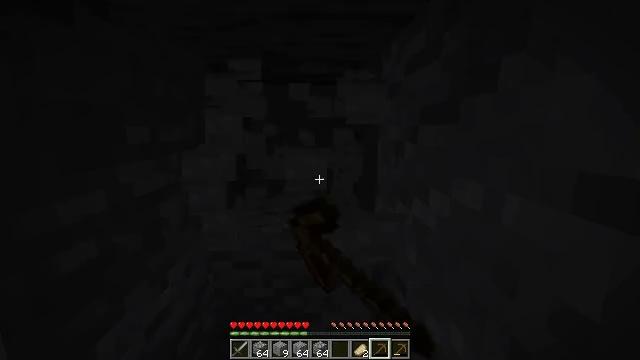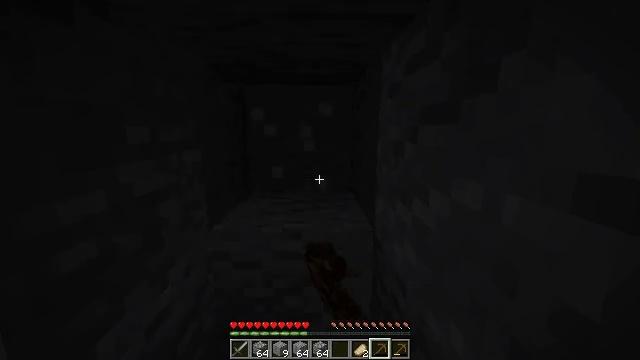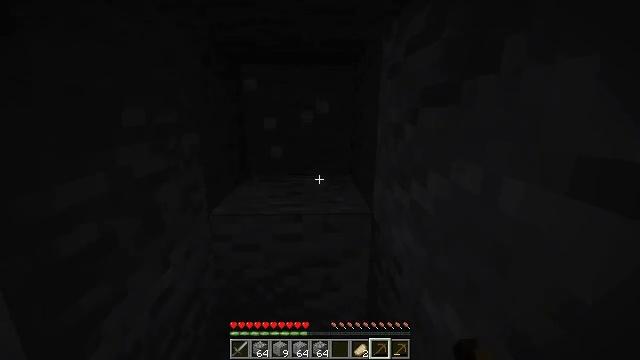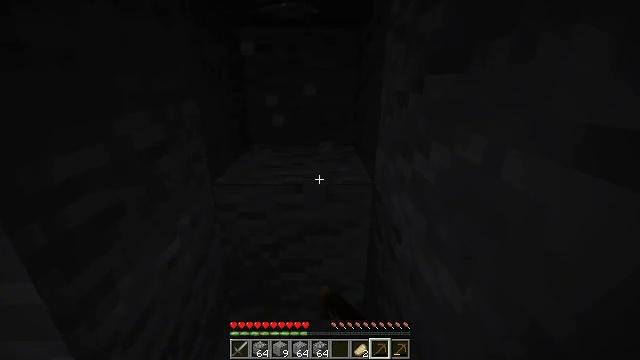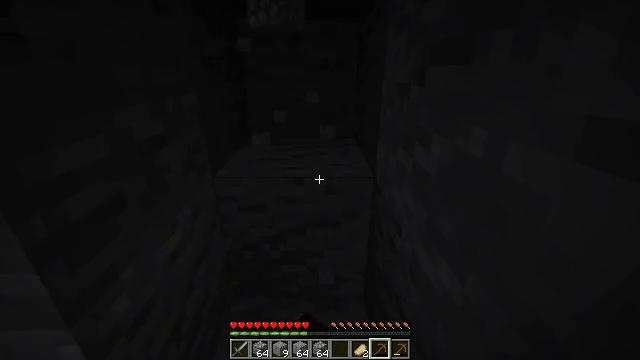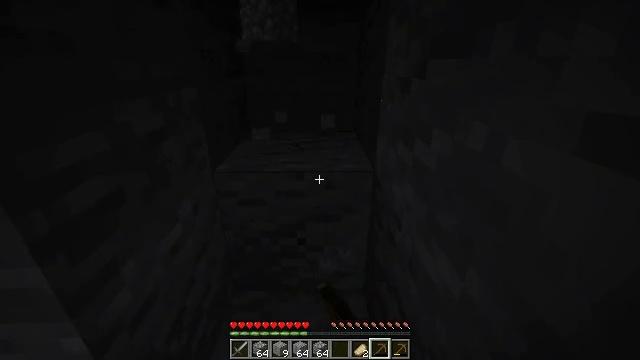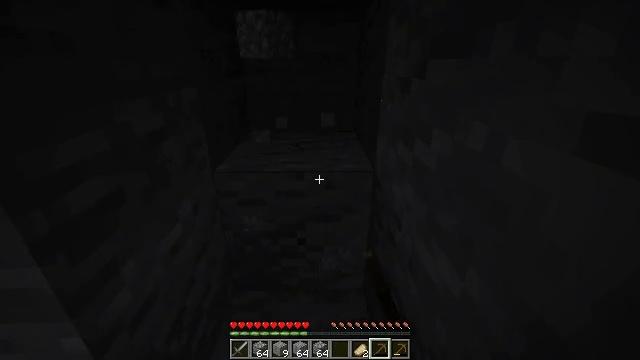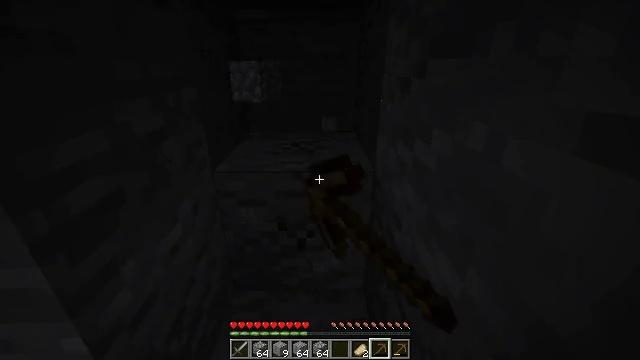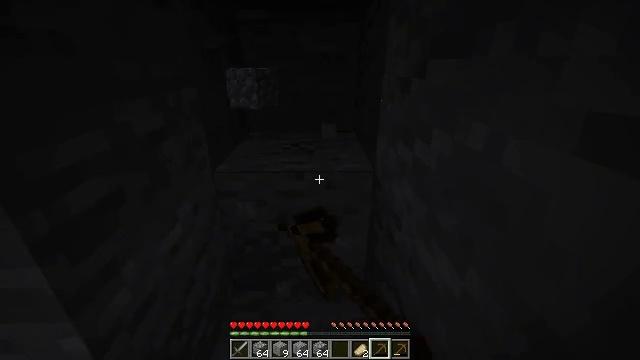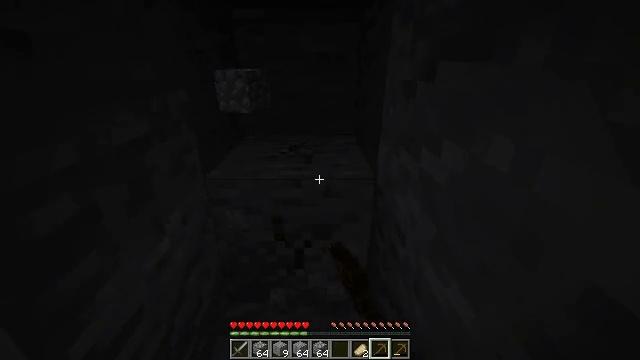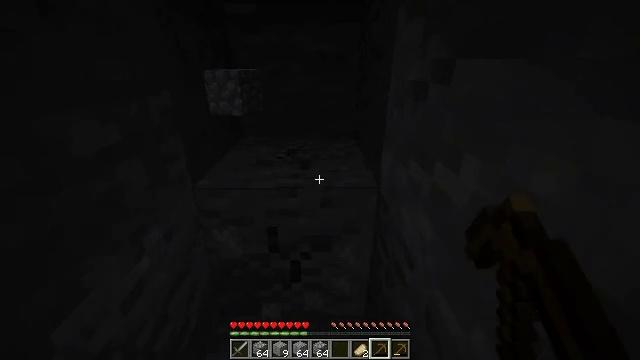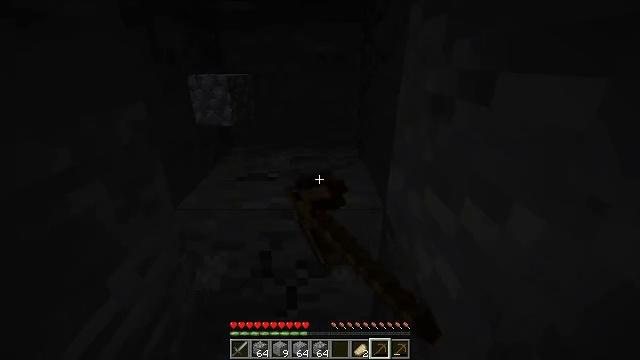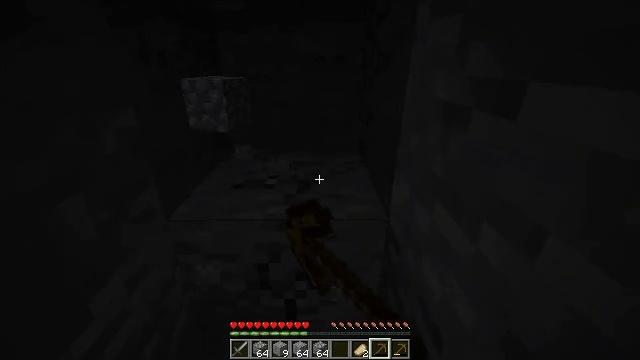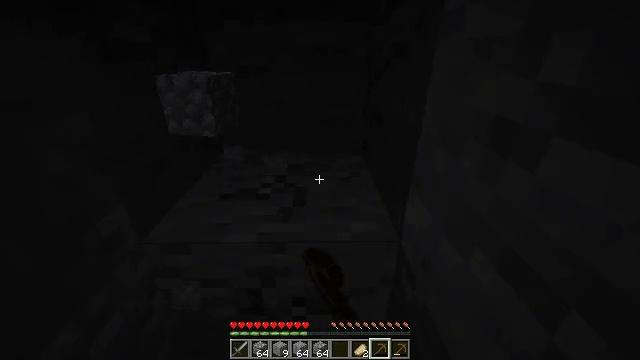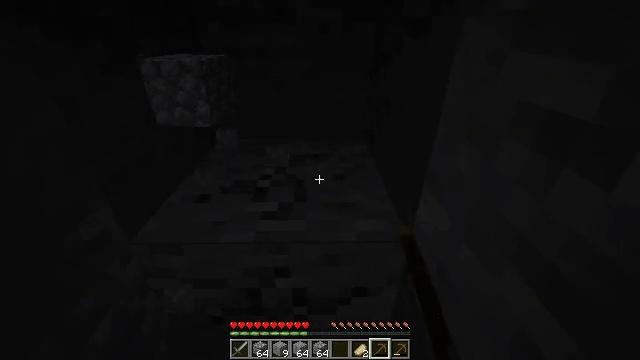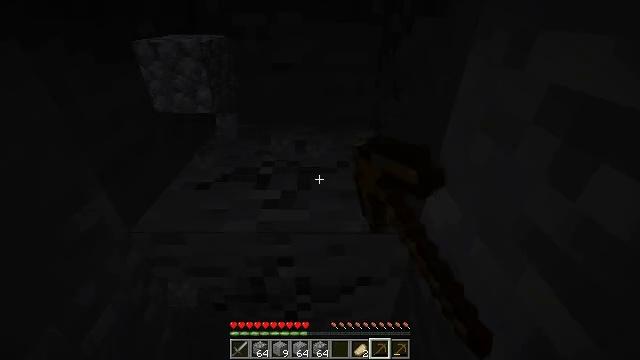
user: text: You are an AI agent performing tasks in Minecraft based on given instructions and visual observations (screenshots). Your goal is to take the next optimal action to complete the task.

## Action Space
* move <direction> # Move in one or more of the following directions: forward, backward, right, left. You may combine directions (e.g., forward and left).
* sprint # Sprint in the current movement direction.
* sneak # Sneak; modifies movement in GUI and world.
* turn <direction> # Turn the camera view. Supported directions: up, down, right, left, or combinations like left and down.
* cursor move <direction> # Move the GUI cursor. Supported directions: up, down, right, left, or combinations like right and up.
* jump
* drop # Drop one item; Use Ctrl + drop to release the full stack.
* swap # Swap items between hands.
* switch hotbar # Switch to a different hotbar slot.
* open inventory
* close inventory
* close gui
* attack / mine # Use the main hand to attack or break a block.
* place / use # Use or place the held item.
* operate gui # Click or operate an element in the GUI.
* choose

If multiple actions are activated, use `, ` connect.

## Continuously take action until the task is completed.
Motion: motion action
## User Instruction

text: Extract andesite from a cave or mountain.
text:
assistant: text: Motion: attack / mine
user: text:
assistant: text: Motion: turn down, attack / mine
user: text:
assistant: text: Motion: turn down, attack / mine
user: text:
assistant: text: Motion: turn down, attack / mine
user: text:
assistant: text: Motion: turn down, attack / mine
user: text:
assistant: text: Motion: attack / mine
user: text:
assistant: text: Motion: attack / mine
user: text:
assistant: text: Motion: attack / mine
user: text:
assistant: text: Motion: move forward, attack / mine
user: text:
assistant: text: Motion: move forward, attack / mine
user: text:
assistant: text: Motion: move forward, attack / mine
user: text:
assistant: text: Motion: move forward, attack / mine
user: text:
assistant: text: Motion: turn down, attack / mine
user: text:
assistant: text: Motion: turn down, attack / mine
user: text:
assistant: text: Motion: turn down, attack / mine
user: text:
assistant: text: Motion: attack / mine
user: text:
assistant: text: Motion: attack / mine
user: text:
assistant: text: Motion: attack / mine
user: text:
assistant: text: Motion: attack / mine
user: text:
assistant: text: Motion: attack / mine
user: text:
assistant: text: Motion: attack / mine
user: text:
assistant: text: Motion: attack / mine
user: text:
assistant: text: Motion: attack / mine
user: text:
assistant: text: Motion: attack / mine
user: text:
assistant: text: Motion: attack / mine
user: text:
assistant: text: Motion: attack / mine
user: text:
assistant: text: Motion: attack / mine
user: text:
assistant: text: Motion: move forward, attack / mine
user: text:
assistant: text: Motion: move forward, attack / mine
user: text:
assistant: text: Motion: attack / mine